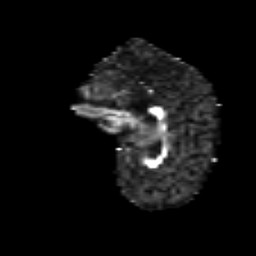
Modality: FA
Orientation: sagittal
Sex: male
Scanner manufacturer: siemens
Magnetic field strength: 3 T
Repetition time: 5 s
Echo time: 0.0694 s